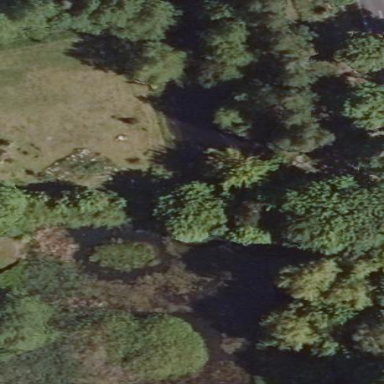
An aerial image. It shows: Pond with natural water.